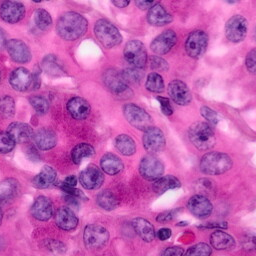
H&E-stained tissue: Pancreatic